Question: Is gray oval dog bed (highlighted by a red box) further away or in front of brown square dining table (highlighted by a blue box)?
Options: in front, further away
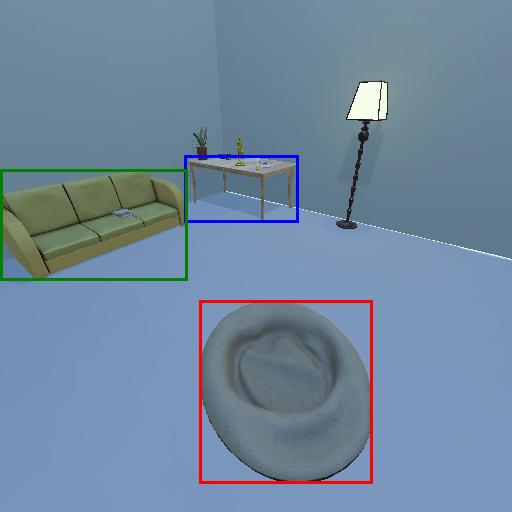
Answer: in front